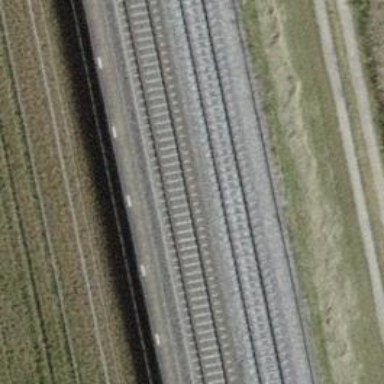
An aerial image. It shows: Single-track electrified railway with contact line.